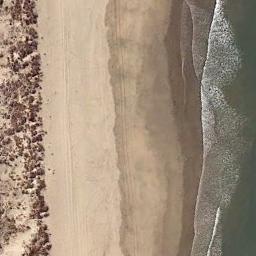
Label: beach